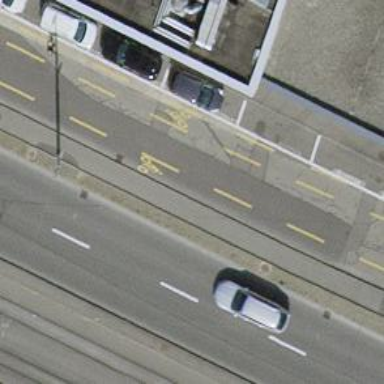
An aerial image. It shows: Unclassified road with asphalt surface. There is designated lane for cyclists on both sides.